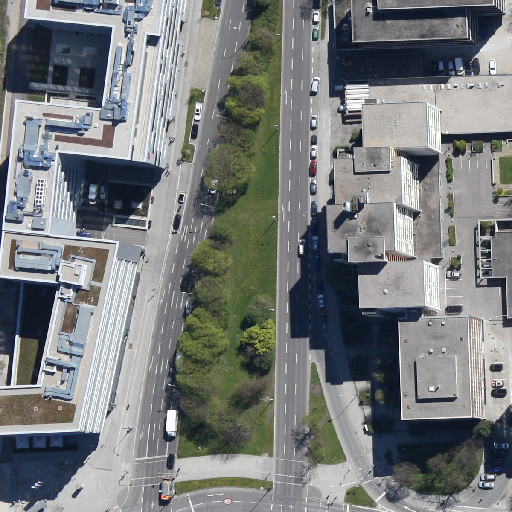
Referring expression: paved road along with tree